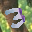
Label: 3